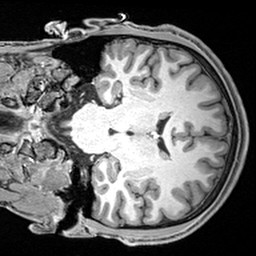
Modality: T1w
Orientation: coronal
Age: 20
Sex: male
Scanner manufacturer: siemens
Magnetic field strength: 3 T
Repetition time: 2.4 s
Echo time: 0.0022 s